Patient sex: M
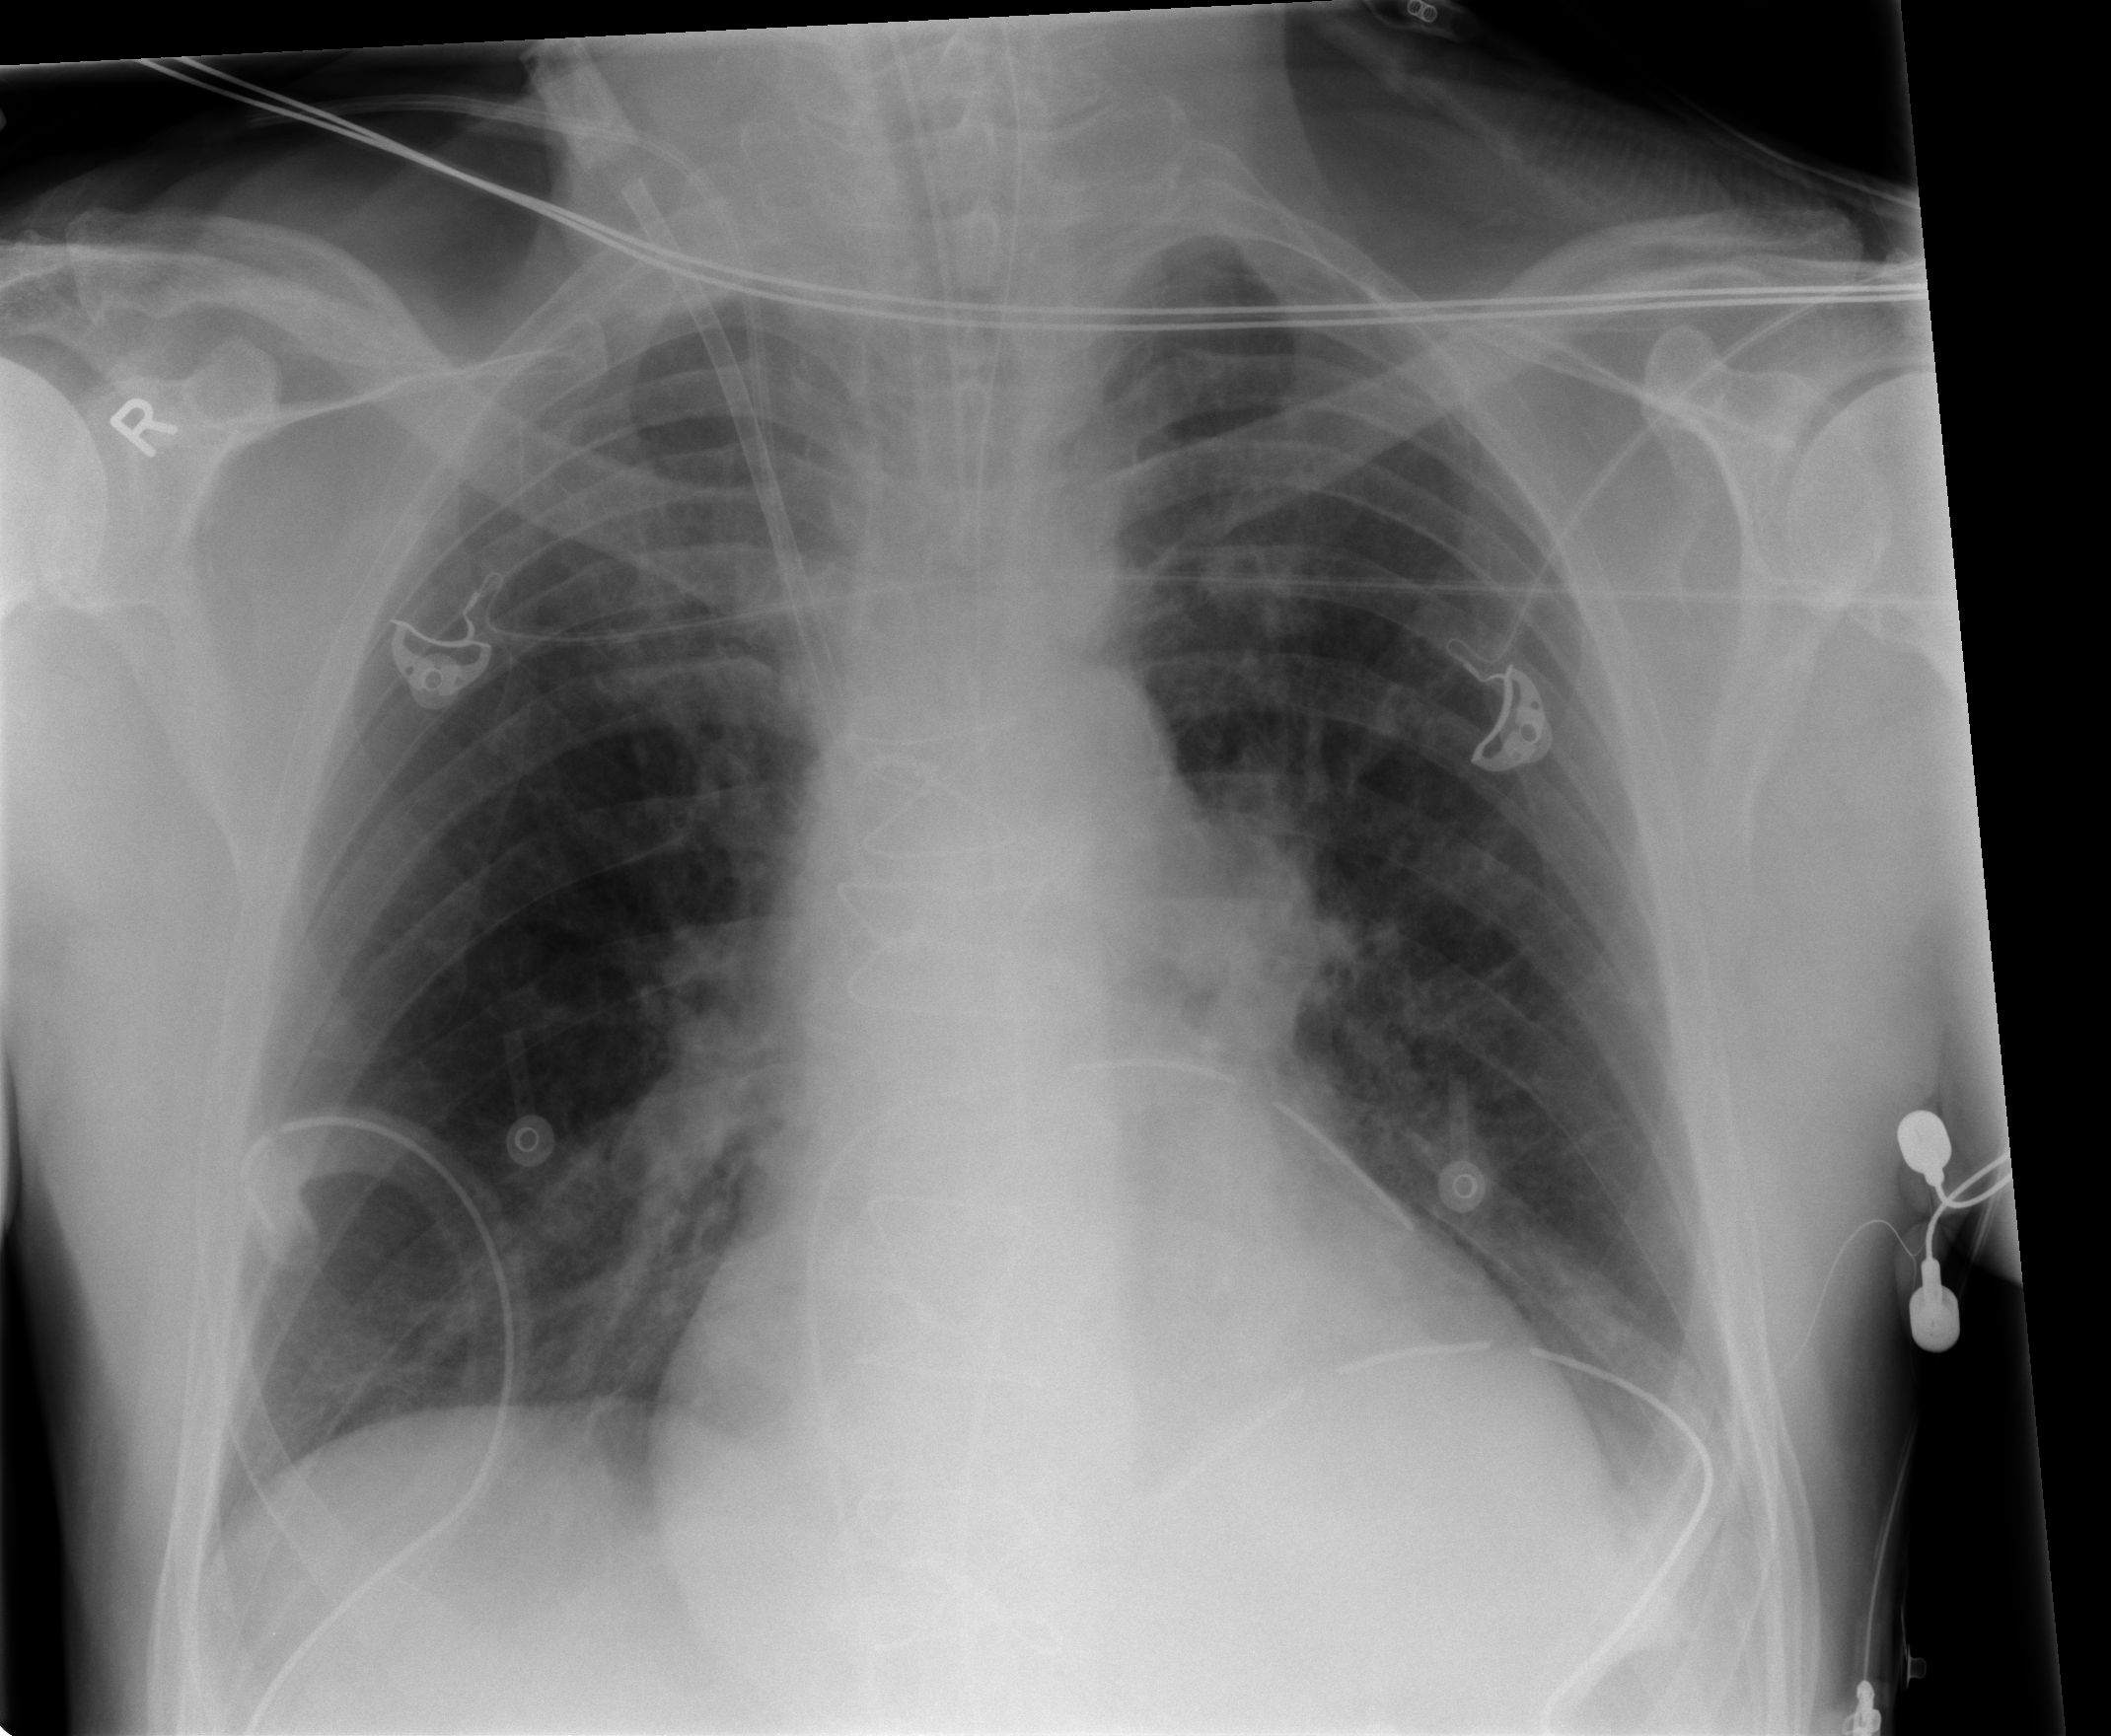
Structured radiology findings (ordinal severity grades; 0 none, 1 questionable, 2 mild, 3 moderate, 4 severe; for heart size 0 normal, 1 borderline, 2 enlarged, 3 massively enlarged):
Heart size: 2
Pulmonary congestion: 0
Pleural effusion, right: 0
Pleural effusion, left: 2
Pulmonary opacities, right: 0
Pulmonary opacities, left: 0
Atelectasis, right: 0
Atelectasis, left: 2